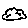
Label: cloud